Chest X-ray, PA view. Patient: 58 years old, sex F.
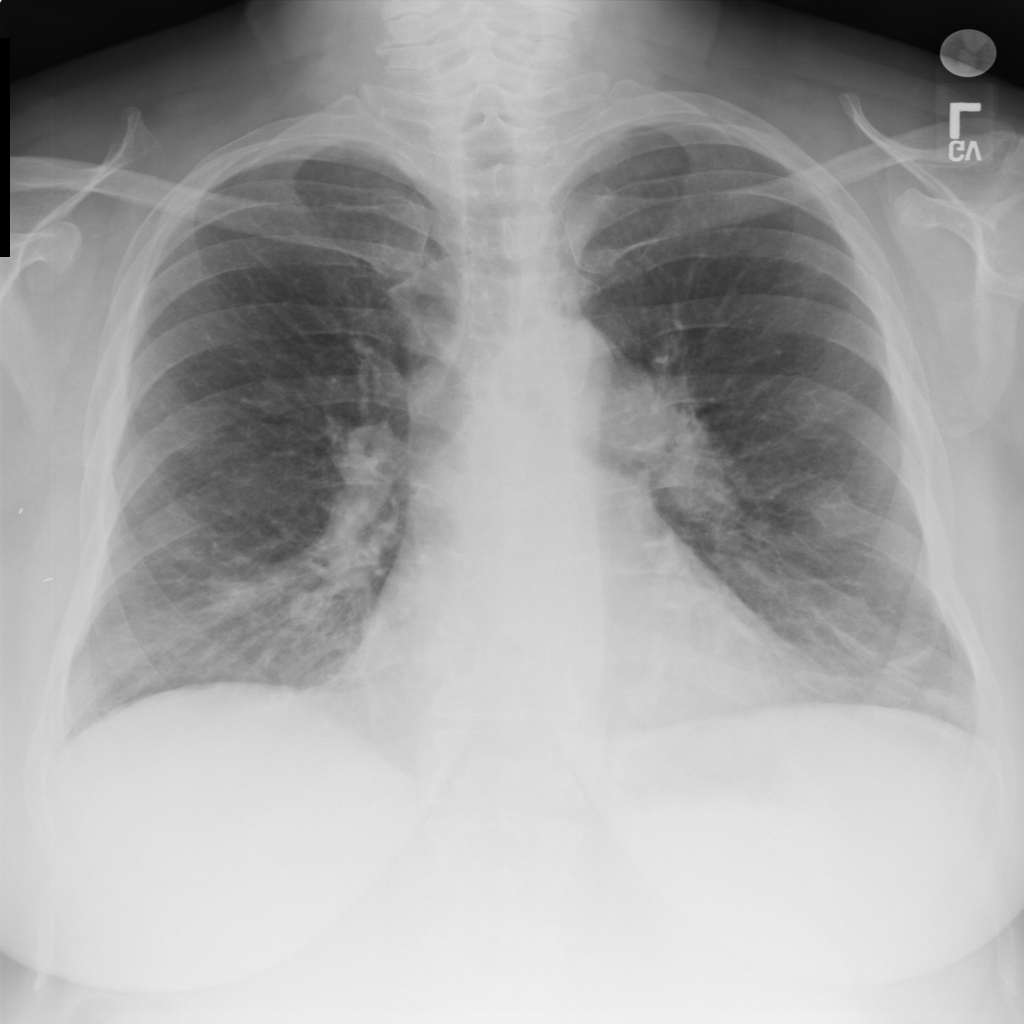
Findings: No Finding